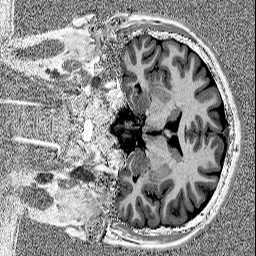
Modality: MP2RAGE
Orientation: coronal
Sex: male